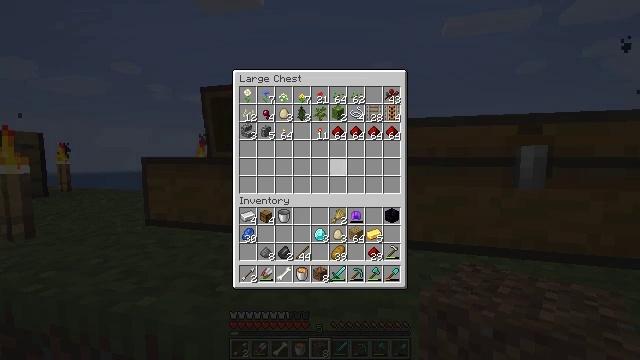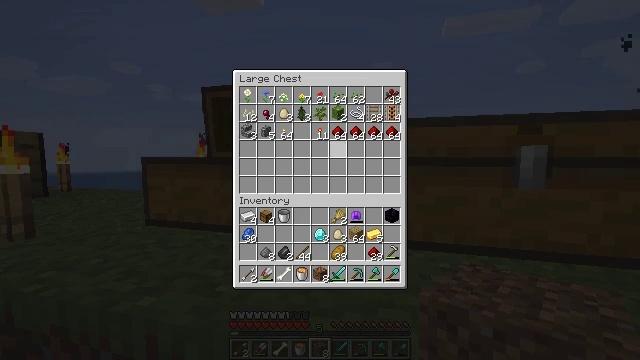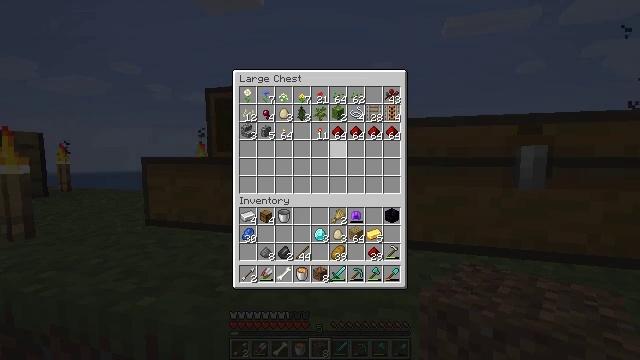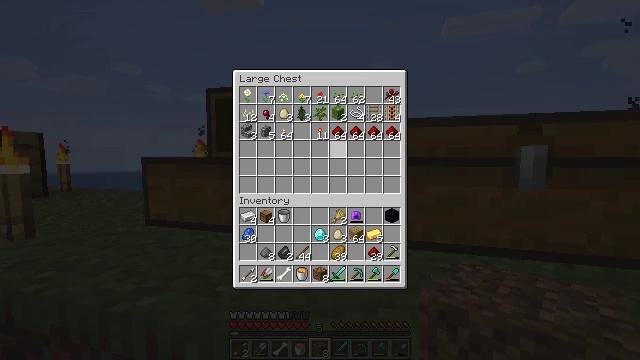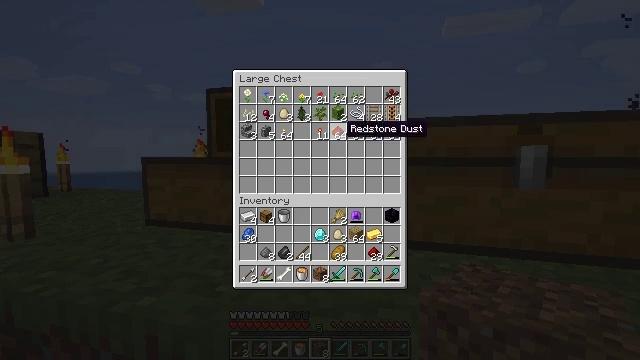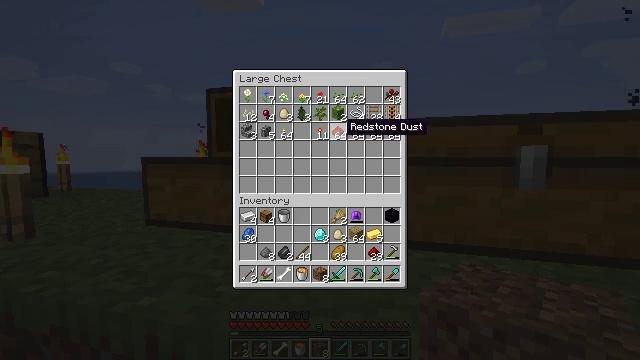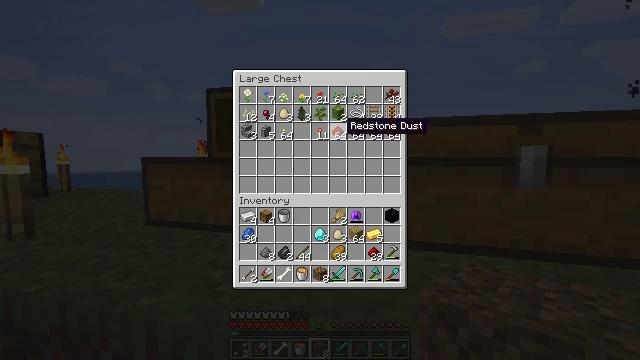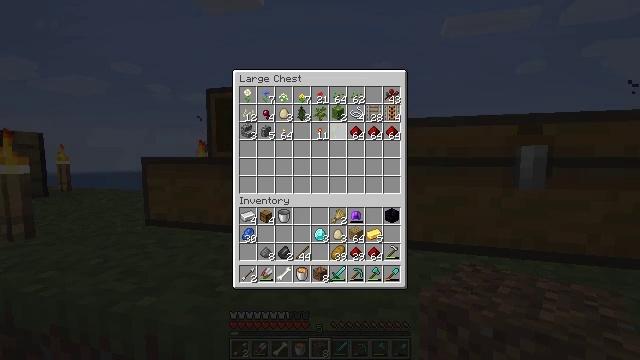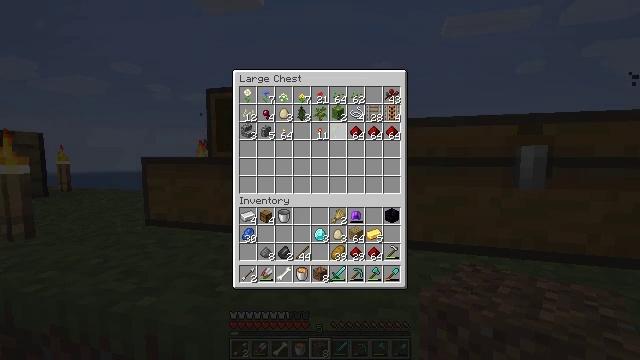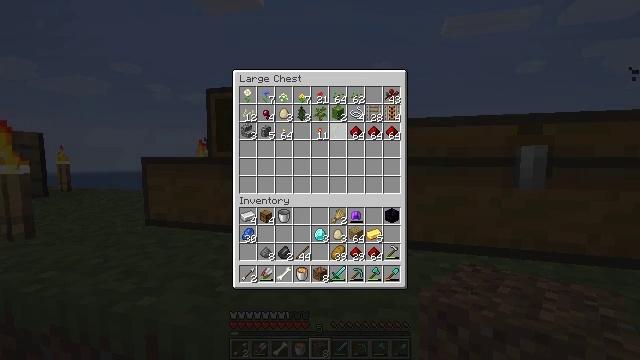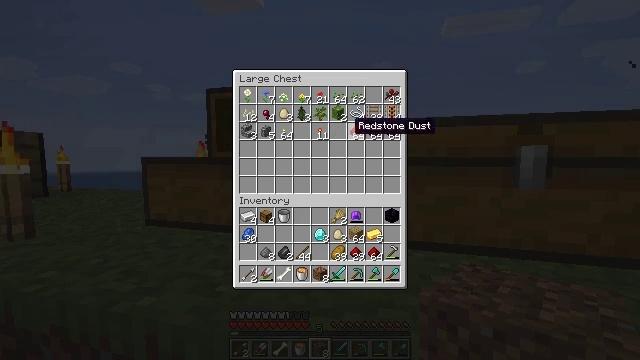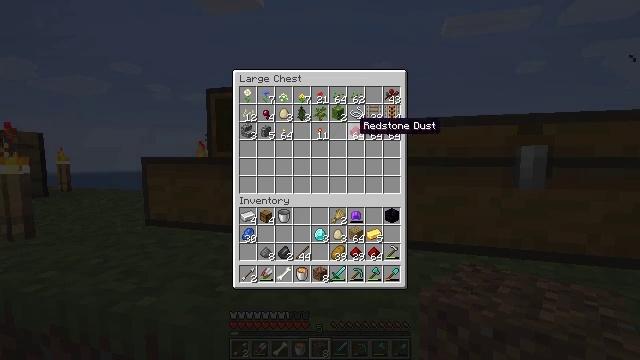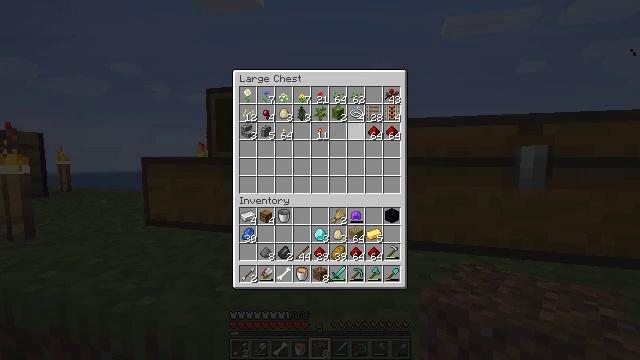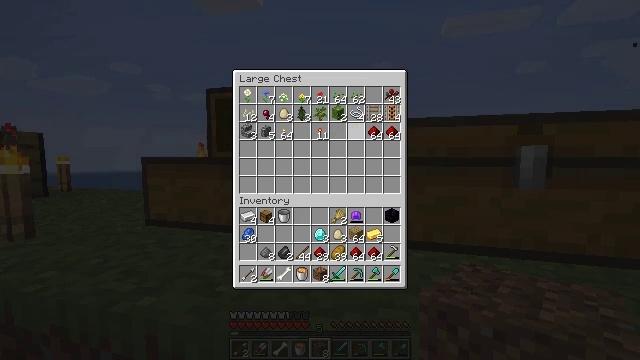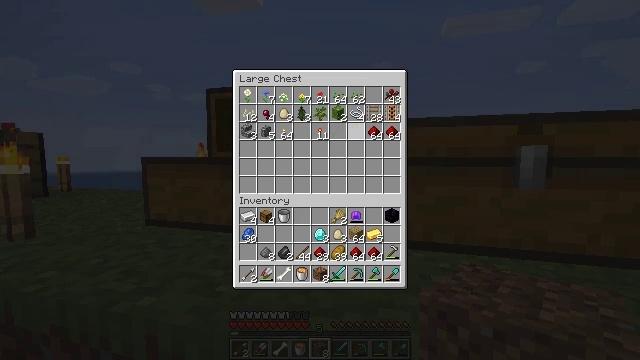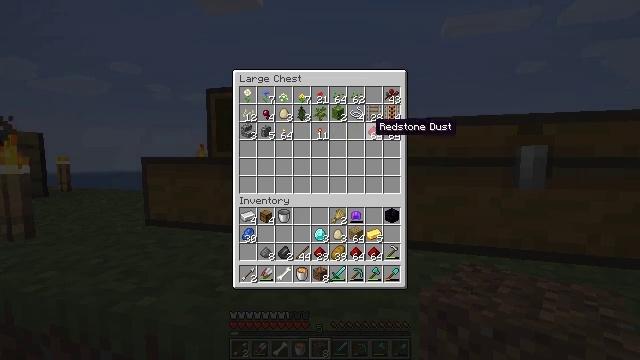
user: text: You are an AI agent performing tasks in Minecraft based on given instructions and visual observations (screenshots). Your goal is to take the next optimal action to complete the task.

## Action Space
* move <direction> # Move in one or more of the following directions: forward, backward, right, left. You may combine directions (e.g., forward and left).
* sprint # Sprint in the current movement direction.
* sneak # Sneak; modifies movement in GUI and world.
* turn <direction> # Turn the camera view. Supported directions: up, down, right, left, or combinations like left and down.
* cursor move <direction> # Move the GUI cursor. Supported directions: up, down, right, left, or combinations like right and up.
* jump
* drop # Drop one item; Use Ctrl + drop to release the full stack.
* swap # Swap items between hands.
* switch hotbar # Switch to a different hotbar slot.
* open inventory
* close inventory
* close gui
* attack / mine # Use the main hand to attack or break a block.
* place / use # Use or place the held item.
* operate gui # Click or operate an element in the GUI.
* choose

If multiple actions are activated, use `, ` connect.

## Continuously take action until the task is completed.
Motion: motion action
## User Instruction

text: Transform redstone dust into a solid redstone block.
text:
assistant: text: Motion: sneak, cursor move up
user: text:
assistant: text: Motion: sneak, cursor move up
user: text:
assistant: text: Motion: sneak
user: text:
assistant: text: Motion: sneak
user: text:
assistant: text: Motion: sneak
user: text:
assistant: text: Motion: sneak
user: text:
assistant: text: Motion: sneak, operate gui
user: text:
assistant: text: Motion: sneak, operate gui
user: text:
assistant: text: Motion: sneak, operate gui
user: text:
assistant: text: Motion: sneak
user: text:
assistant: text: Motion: sneak
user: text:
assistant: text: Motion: sneak, operate gui
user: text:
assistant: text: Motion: sneak, operate gui
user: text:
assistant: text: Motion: sneak, operate gui
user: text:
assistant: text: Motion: sneak, cursor move right
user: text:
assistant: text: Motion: sneak, cursor move right
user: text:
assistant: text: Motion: sneak
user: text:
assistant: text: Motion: sneak, operate gui
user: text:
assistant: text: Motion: sneak, operate gui
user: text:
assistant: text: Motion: sneak, operate gui
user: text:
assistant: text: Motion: sneak, operate gui
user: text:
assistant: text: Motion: sneak
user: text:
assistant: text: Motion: sneak
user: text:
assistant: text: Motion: sneak
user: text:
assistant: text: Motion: sneak, operate gui
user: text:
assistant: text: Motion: sneak, operate gui
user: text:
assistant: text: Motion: sneak, operate gui
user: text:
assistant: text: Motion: sneak
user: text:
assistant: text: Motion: sneak
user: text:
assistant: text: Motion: sneak